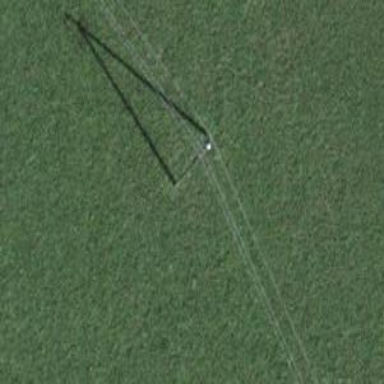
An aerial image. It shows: Utility pole in the area.